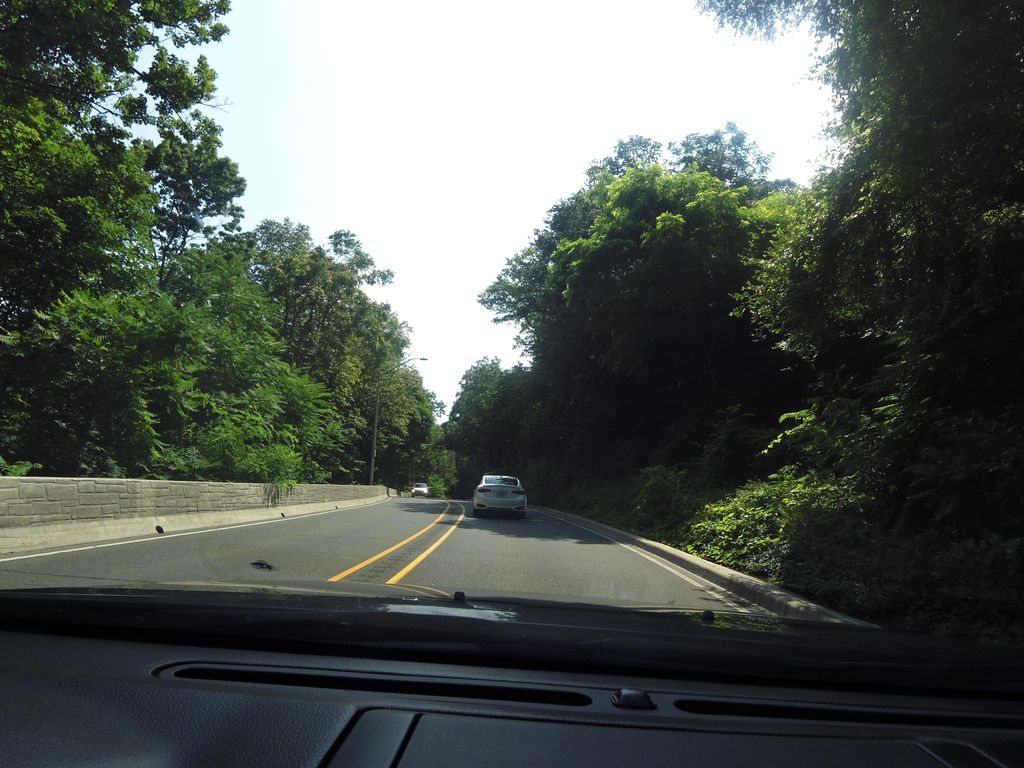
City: hamilton